Field crop: tomato
Growth stage: 2
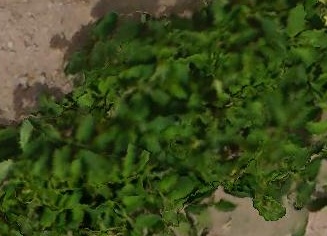
Species: tomato